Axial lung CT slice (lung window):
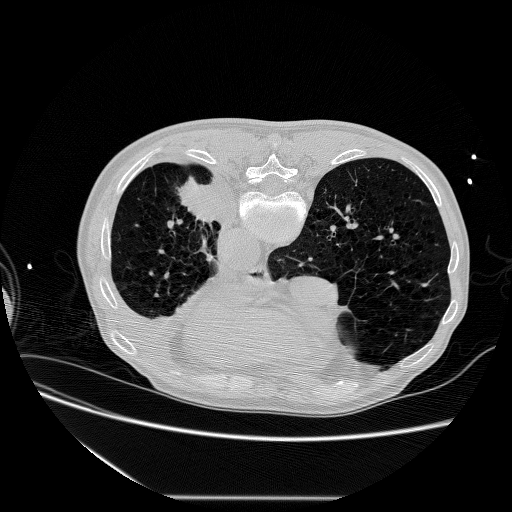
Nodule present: no